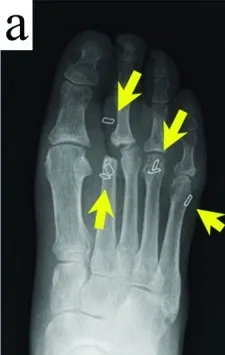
Radiograph and computed tomographic scan. (a) Radiograph showing the presence of skin staples (arrow) at the amputation stump.
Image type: radiology (x_ray)